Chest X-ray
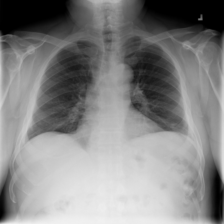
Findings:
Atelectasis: negative
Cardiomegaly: negative
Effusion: negative
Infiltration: positive
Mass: negative
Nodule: negative
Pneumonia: negative
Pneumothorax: negative
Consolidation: negative
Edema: negative
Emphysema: negative
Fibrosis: negative
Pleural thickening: negative
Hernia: negative